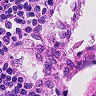
Metastatic tissue present: no